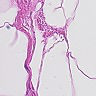
Metastatic tissue present: no